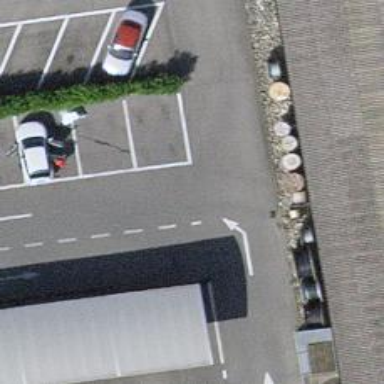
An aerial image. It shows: Asphalt parking aisle along service road.